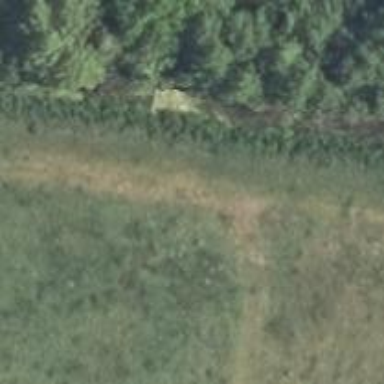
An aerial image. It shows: Path on bridge.